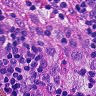
Metastatic tissue present: no